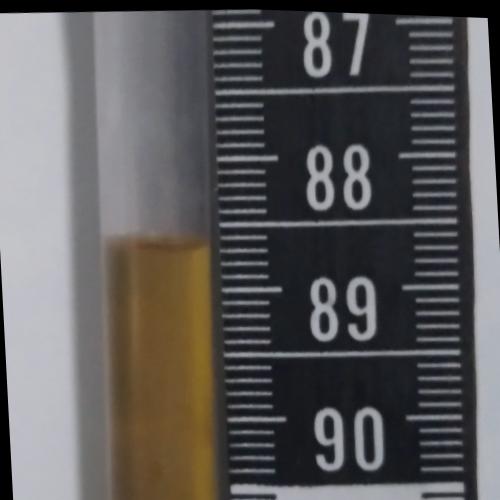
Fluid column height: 88.7 cm